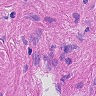
Metastatic tissue present: no